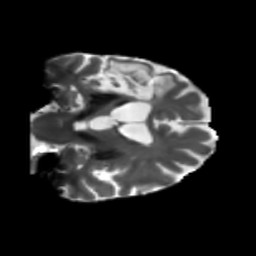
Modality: T2w
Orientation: coronal
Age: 64
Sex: female
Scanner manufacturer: siemens
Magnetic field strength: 3 T
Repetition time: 5.47 s
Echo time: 0.0854 s